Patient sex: M
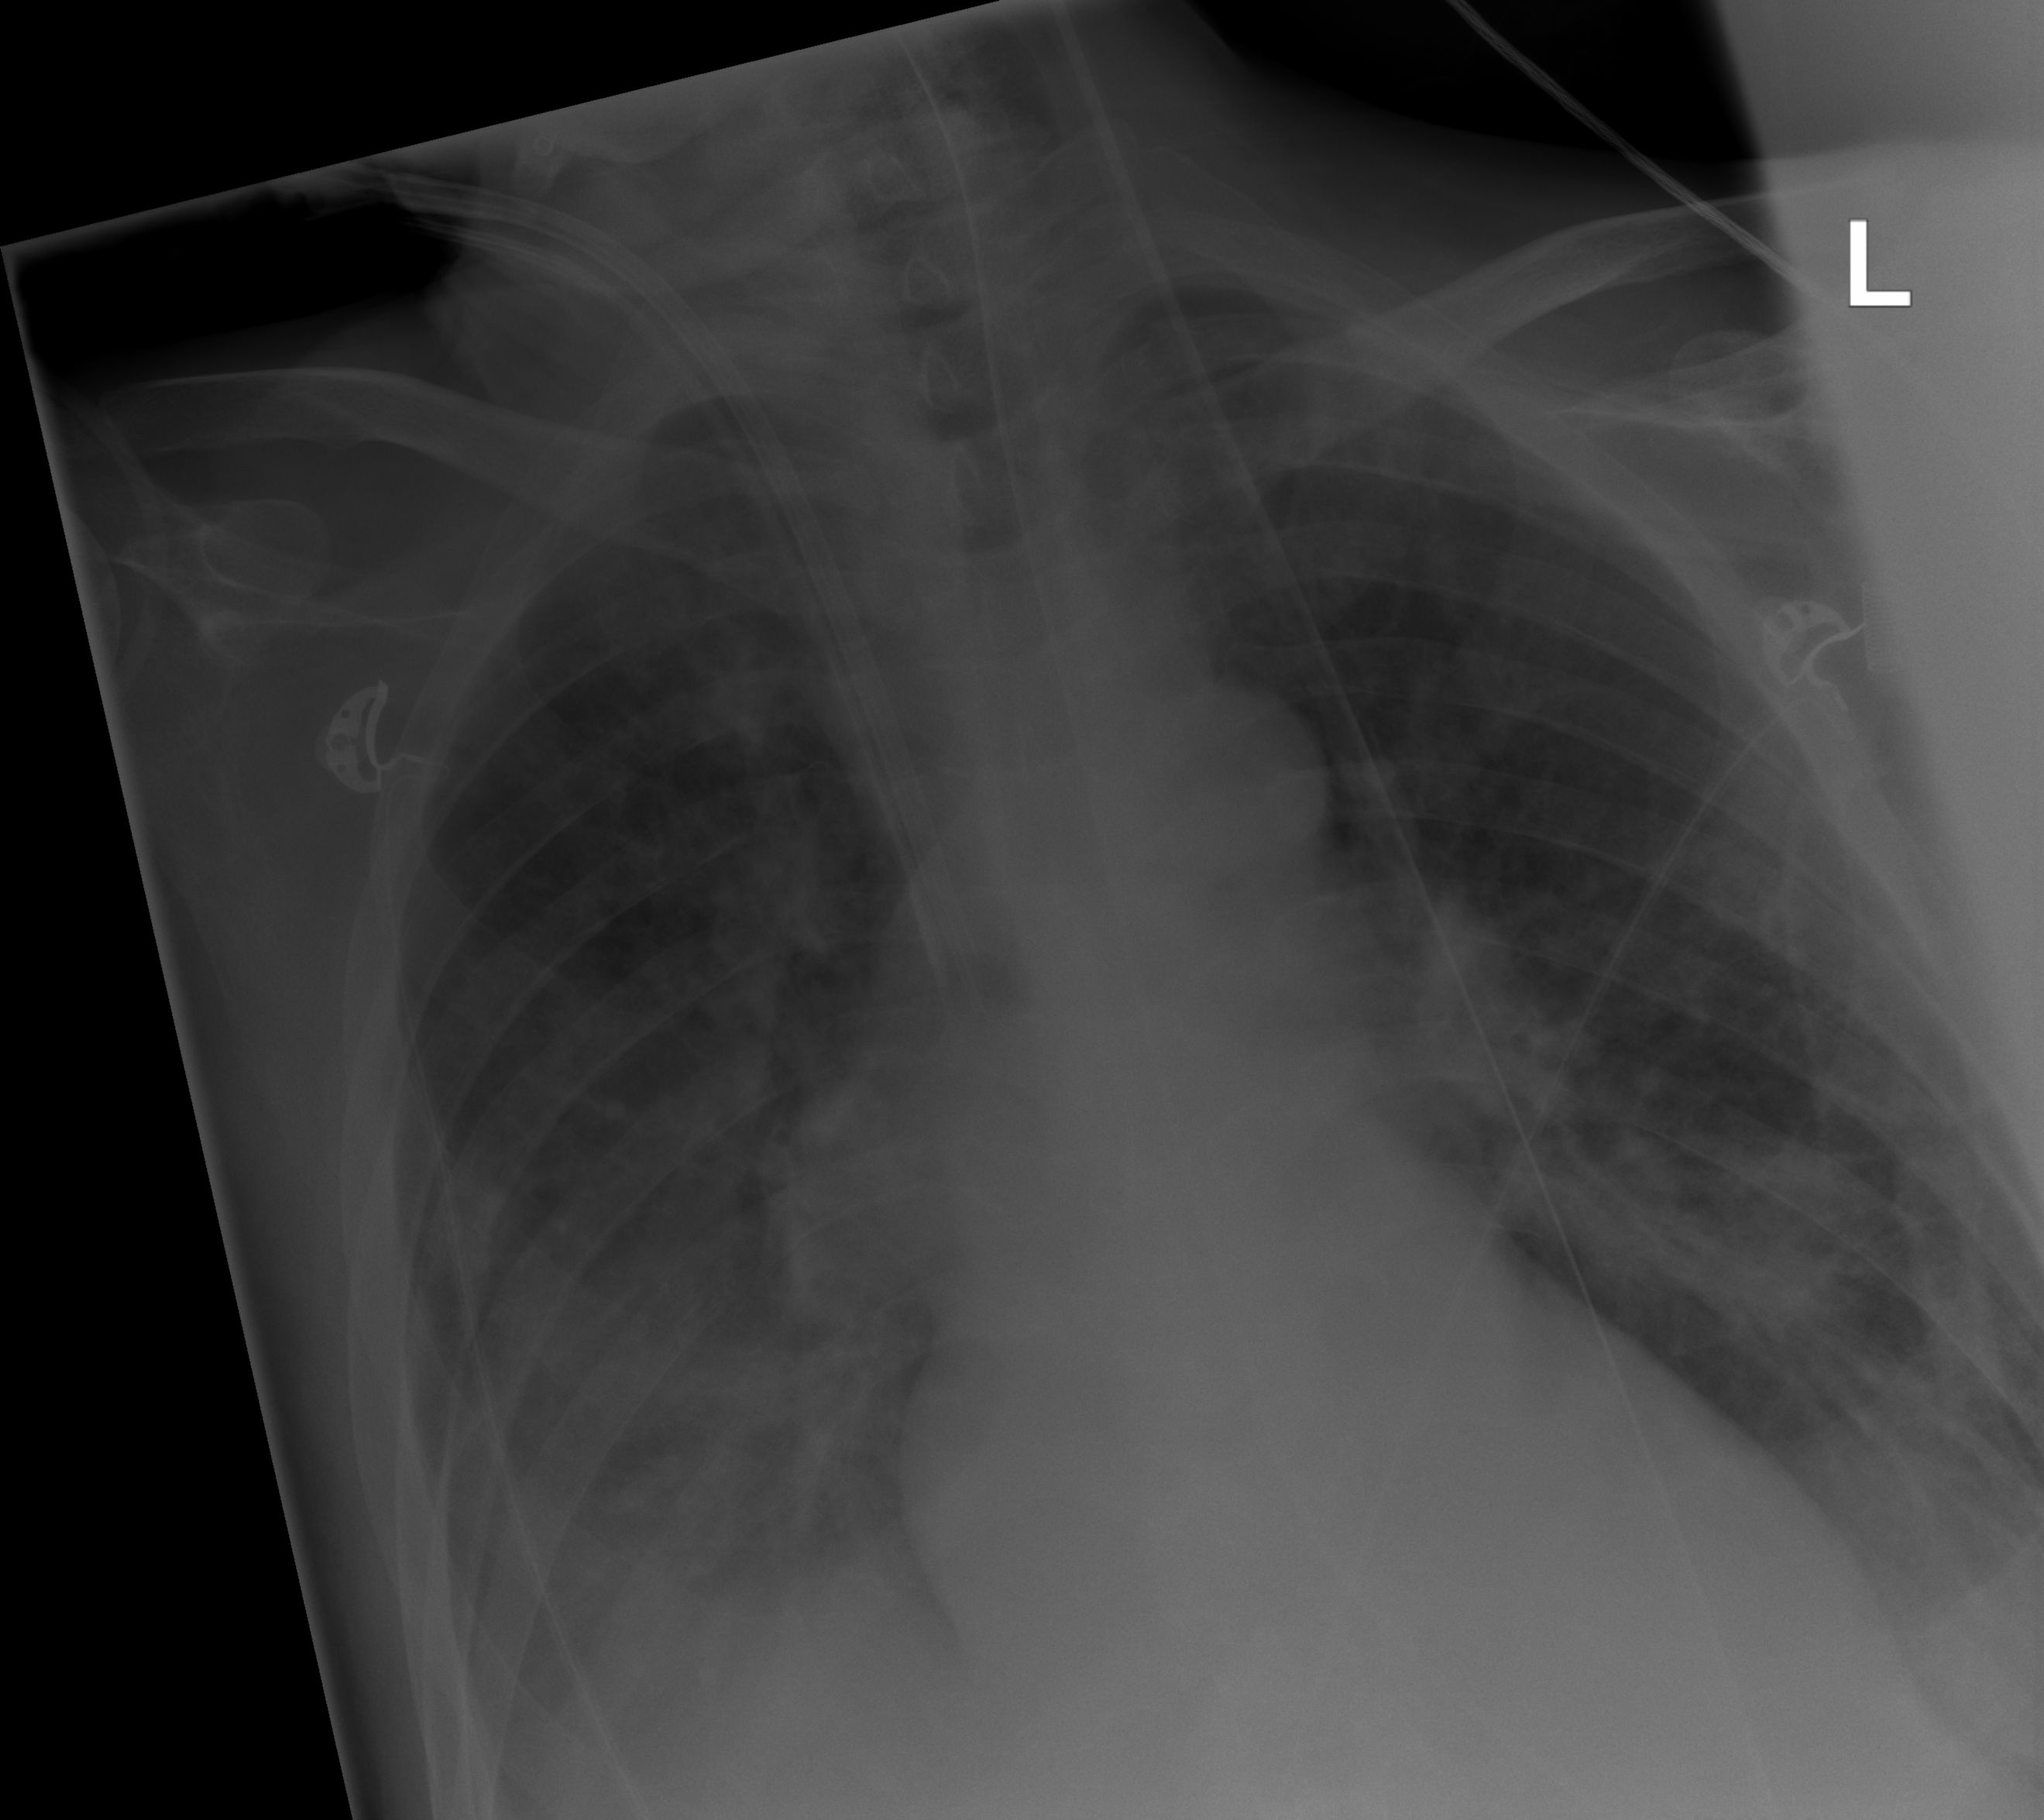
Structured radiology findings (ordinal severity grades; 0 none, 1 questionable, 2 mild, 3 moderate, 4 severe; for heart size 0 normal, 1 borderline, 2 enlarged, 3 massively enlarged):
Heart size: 0
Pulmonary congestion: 0
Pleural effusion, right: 3
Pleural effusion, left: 3
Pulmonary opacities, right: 3
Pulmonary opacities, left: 3
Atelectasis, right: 3
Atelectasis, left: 3